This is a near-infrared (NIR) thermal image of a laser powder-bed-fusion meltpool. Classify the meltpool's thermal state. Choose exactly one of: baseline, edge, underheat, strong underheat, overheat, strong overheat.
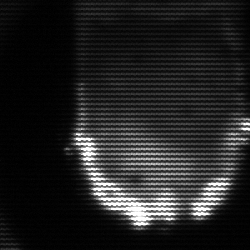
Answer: baseline